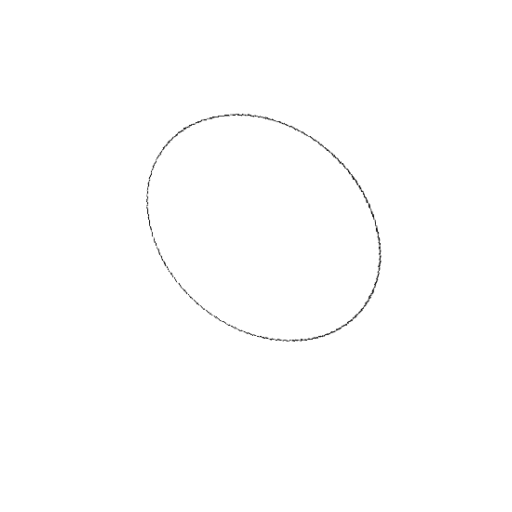
Crossing number: 0